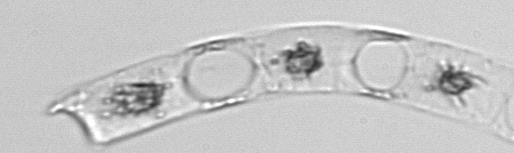
Label: Eucampia